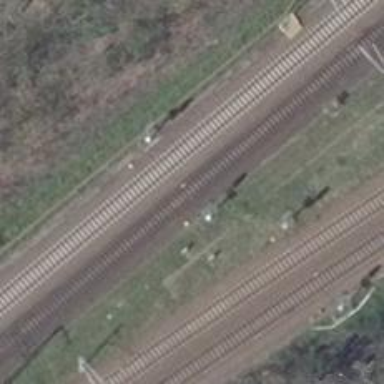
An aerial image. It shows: Railway track with contact lines for electrification.